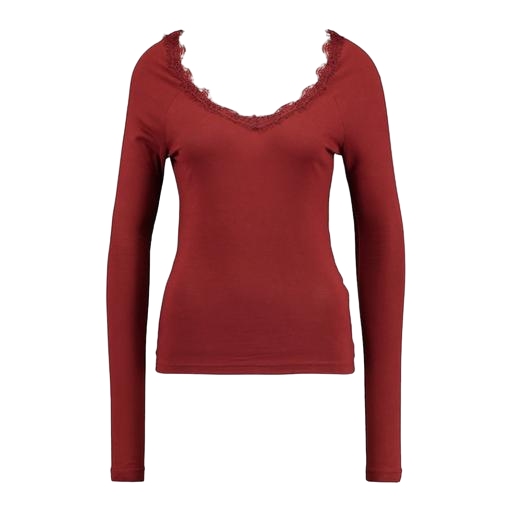
long-sleeve t-shirt only macy, long sleeved fitted red shirt, red and has long sleeves, white background